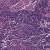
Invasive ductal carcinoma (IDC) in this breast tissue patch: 0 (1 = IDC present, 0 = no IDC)